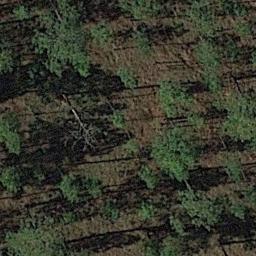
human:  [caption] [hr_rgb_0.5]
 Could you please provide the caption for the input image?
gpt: The forest has some sparse green trees randomly arranged and the forest soil is deep yellow .

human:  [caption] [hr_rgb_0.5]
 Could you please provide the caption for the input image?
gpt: Many sparse green trees are in a forest .

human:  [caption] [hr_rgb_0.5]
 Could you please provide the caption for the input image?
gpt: There are several rows of houses in this forest .

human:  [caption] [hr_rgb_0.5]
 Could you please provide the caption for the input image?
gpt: The forest is on the bare land .

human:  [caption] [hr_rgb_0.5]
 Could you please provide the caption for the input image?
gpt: A sparse forest with some green trees .